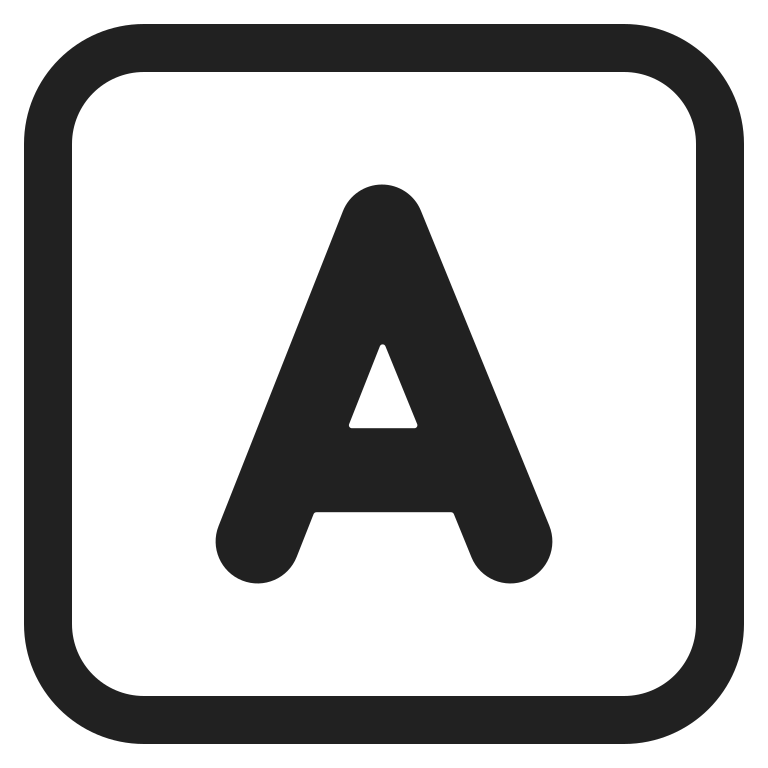
a button blood type high contrast